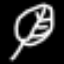
Label: leaf